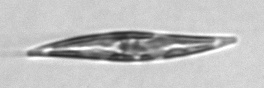
Label: Pleurosigma